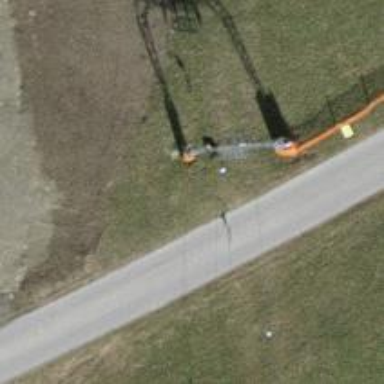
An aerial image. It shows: Pylon used for aerialway.